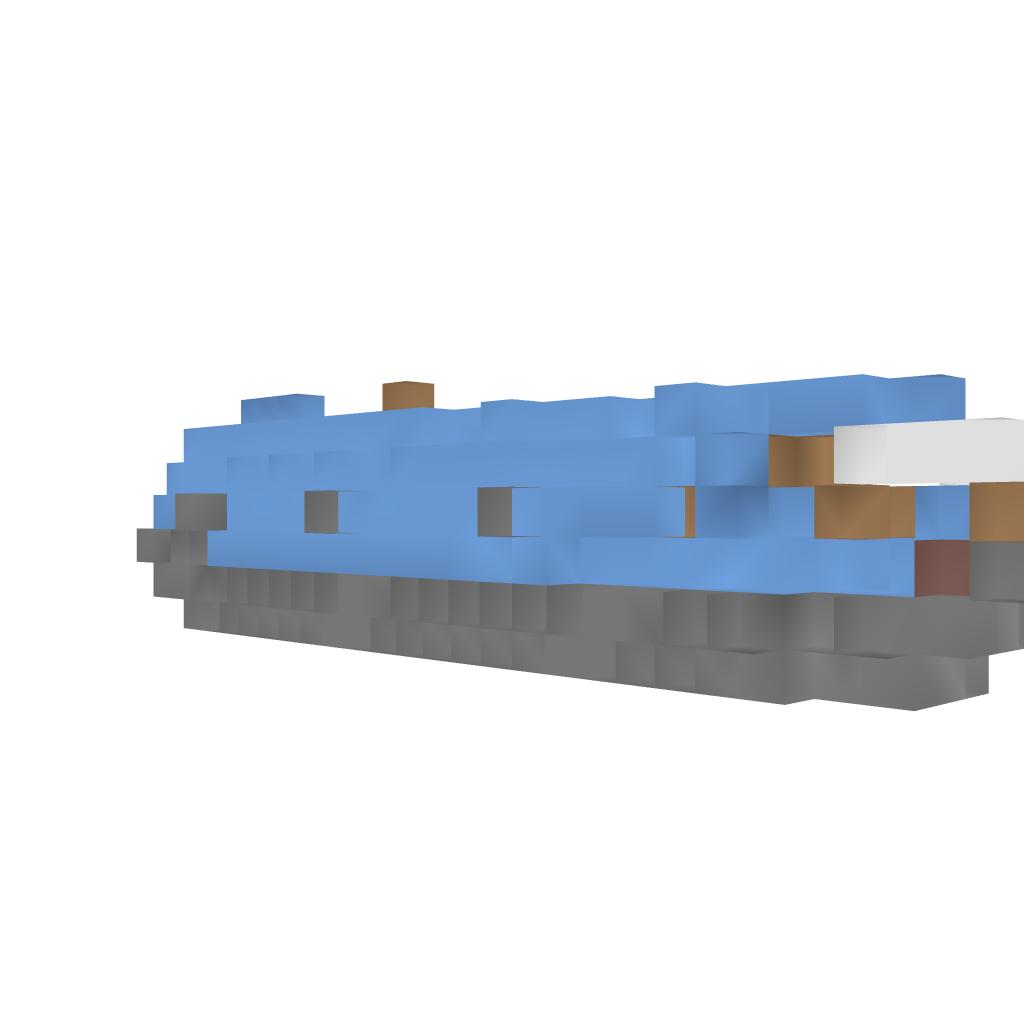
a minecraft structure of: Submersible Torpedo Airship - Minnow Mk II bad low quality